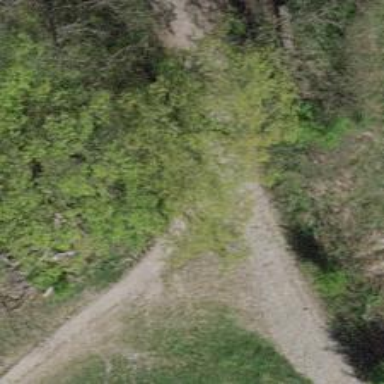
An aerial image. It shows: Unpaved path.